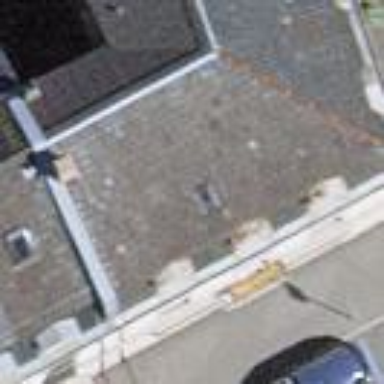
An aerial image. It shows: Apartments building with mansard roof.